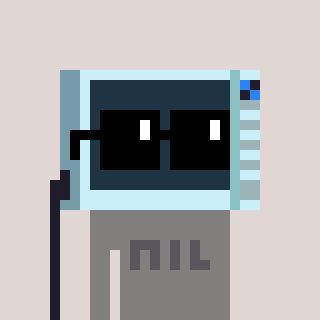
a pixel art character with square black sunglasses, a microwave-shaped head and a bluegrey-colored body on a warm background